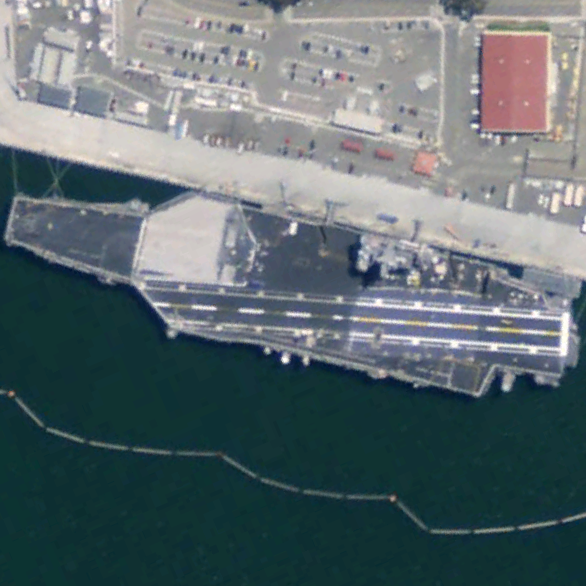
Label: Nimitz-class_aircraft_carrier